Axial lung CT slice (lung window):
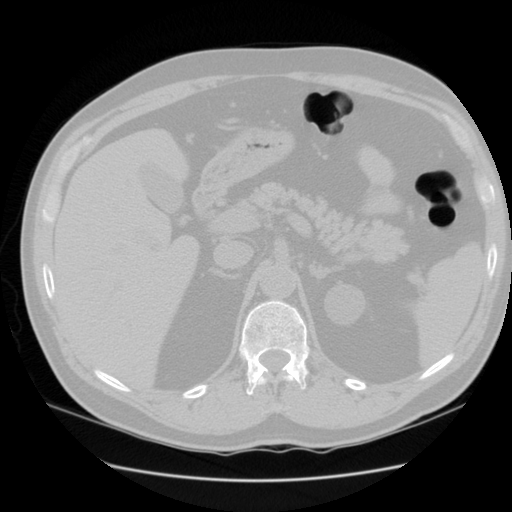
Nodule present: no